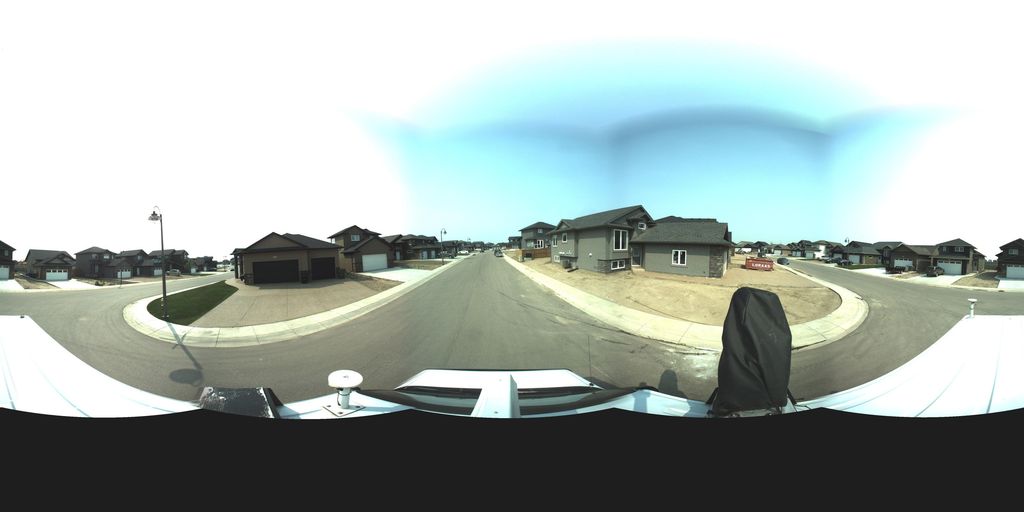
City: saskatoon